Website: crate-barrel
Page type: receipt
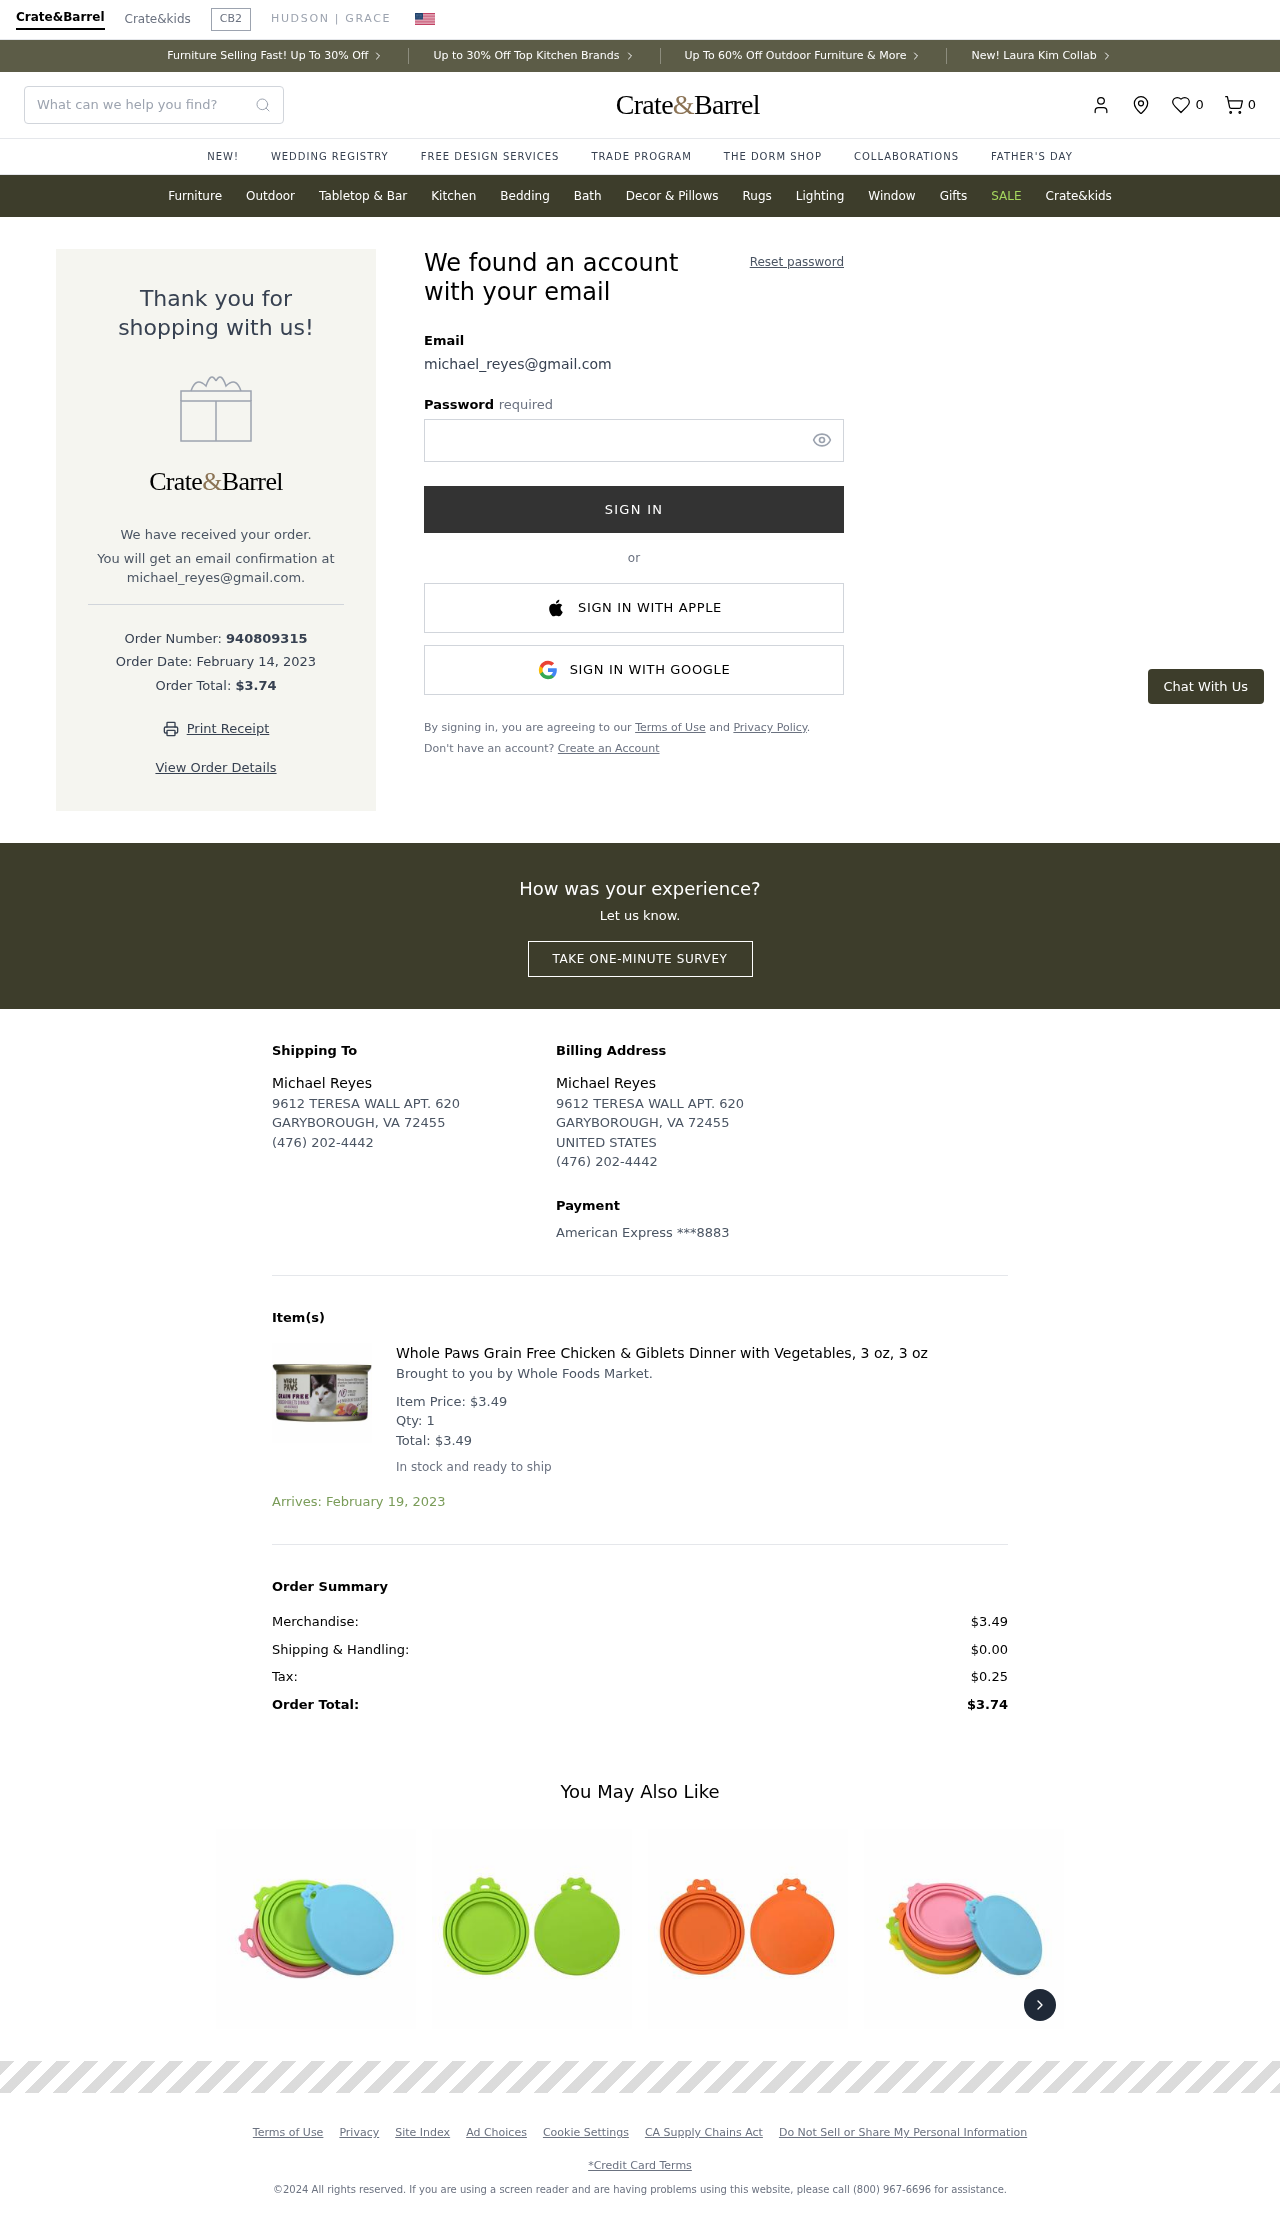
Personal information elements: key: PII_CARD_LAST4
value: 8883
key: PII_CARD_TYPE
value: American Express
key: PII_COUNTRY
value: UNITED STATES
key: PII_EMAIL
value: michael_reyes@gmail.com
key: PII_FULLNAME
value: Michael Reyes
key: PII_STREET
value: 9612 TERESA WALL APT. 620
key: PII_EMAIL2
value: michael_reyes@gmail.com
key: PII_CITY_STATE_ZIP
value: GARYBOROUGH, VA 72455
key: PII_PHONE
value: (476) 202-4442
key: PII_FULLNAME2
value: Michael Reyes
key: PII_STREET2
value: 9612 TERESA WALL APT. 620
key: PII_CITY_STATE_ZIP2
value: GARYBOROUGH, VA 72455
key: PII_PHONE2
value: (476) 202-4442
Product elements: key: PRODUCT1_DESC
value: Brought to you by Whole Foods Market.
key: PRODUCT1_NAME
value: Whole Paws Grain Free Chicken & Giblets Dinner with Vegetables, 3 oz, 3 oz
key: PRODUCT1_PRICE
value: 3.49
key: PRODUCT1_QUANTITY
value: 1
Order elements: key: ORDER_NUM_ITEMS
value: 0
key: ORDER_ID
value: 940809315
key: ORDER_DATE
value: February 14, 2023
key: ORDER_TOTAL
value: $3.74
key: ORDER_ITEM_TOTAL
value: $3.49
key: ORDER_DELIVERY_DATE
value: Arrives: February 19, 2023
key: ORDER_SUBTOTAL
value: $3.49
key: ORDER_SHIPPING_COST
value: $0.00
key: ORDER_TAX
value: $0.25
Search elements: key: HEADER_SEARCH
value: What can we help you find?
Other elements: key: FAVORITES_COUNT
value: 0